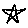
Label: star